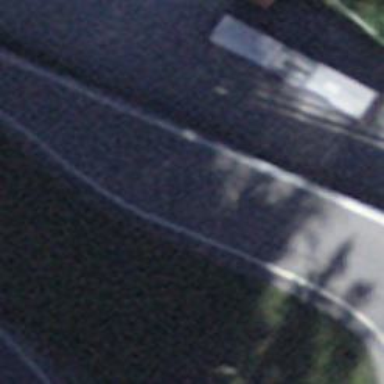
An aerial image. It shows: Bus stop along the road.